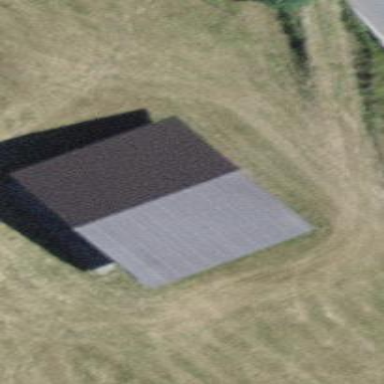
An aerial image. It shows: Rural barn.